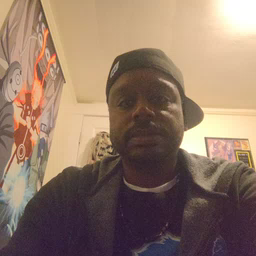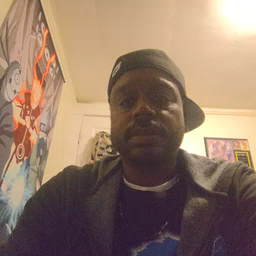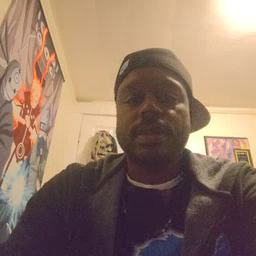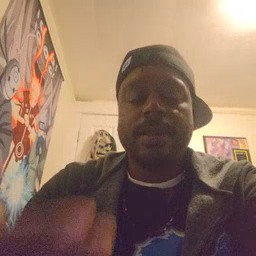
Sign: puppy